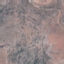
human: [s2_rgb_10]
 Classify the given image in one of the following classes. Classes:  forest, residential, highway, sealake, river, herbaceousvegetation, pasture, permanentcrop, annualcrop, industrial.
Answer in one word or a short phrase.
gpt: HerbaceousVegetation